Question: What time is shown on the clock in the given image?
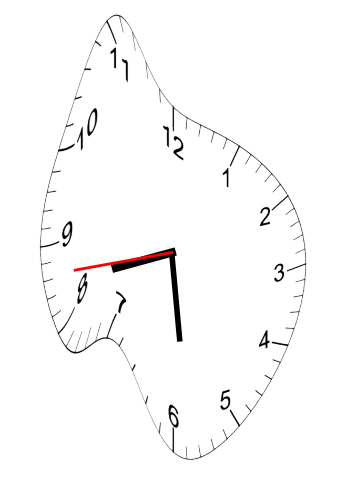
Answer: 08:28:43